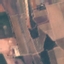
Land use / land cover: PermanentCrop